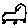
Label: car